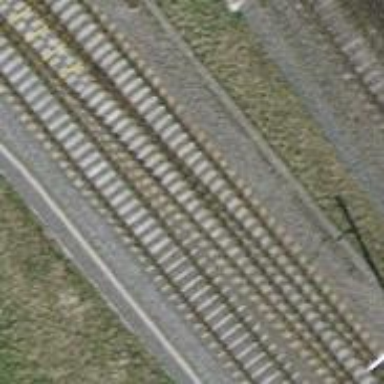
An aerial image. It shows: Single railway track with electrification through contact line.